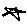
Label: star